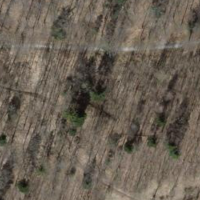
EUNIS habitat code: 41
Species observed at this site:
Lysimachia nemorum